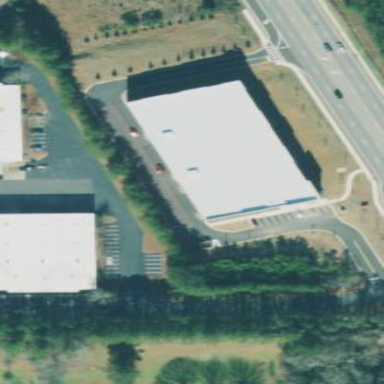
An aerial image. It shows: Storage rental shop called Public Storage located in building.